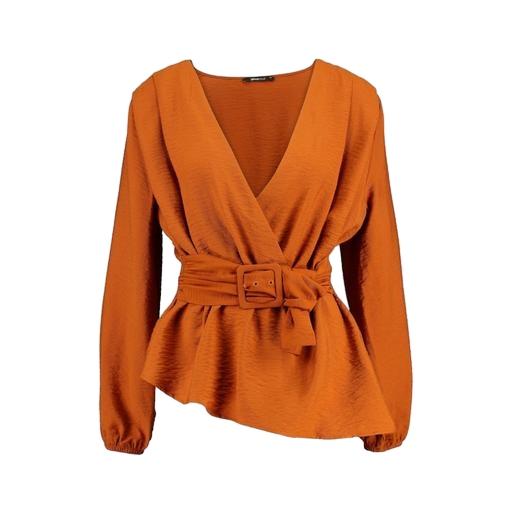
belted shirt, multicolor dp curve rust keyhole wrap blouse, wrap waist shirt, white background